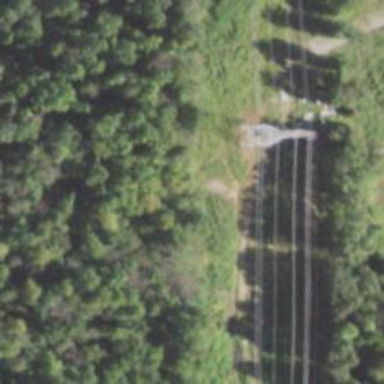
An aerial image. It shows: Lattice structure tower used for power distribution.